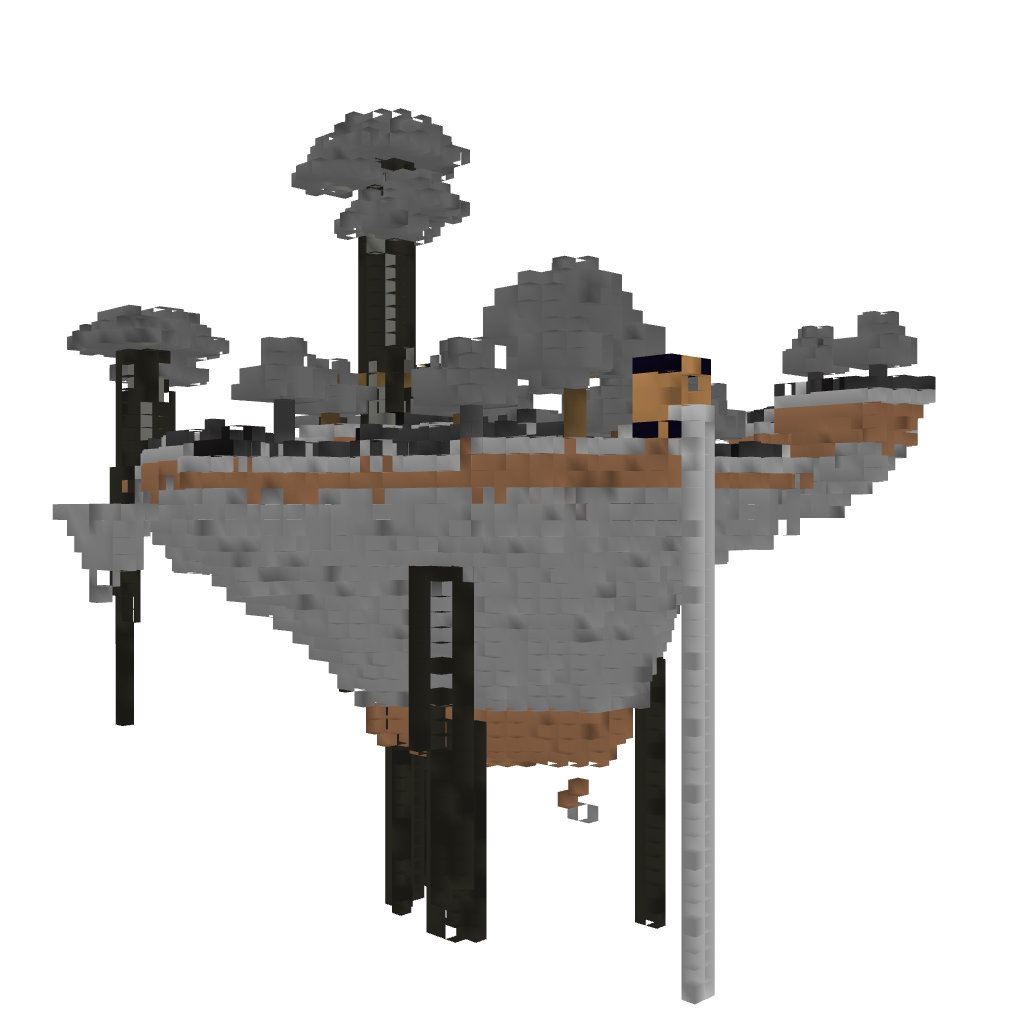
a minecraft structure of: Medium Skyland